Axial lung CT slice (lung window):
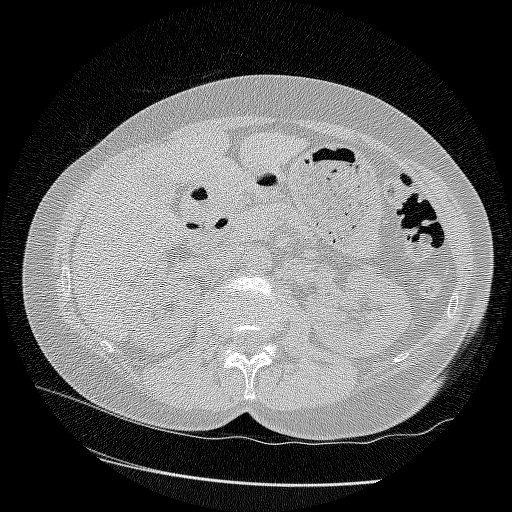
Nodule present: no